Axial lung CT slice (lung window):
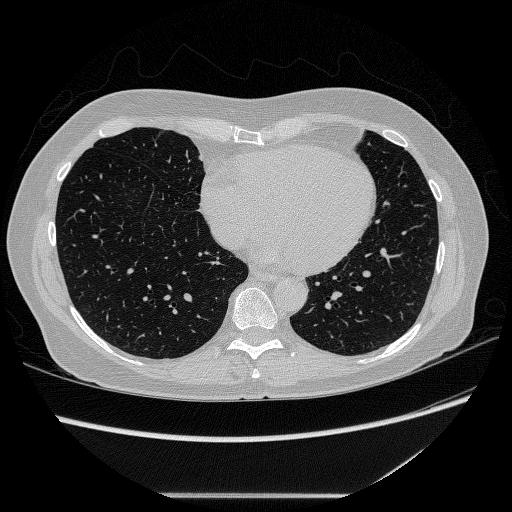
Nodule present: no